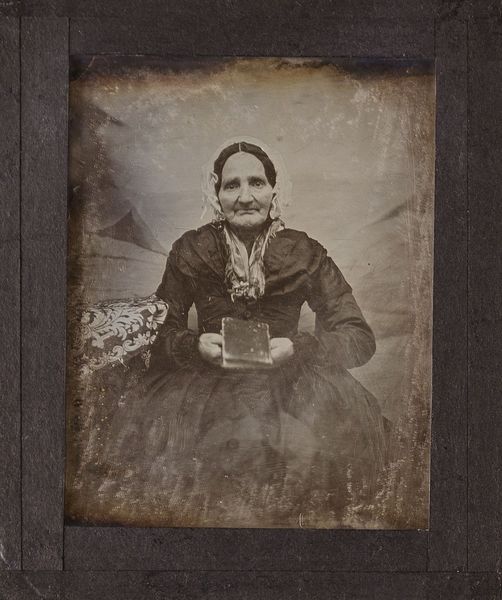
Titel: Frau Mathilde Arnemann, geb. Stammann (1809-1896)
Künstler: Jan Maloch
Standort: Hamburg
Institution: Museum für Kunst und Gewerbe Hamburg
Schlagwörter: frau, portrait, figur, person, foto, fotografie, photographie, photo, lichtbild, daguerreotypie, historische, bildwerke, angewandte und bildende kunst, hessische systematik, porträt, persönlichkeit, porträtfotografie, porträtphotographie, hüftbild